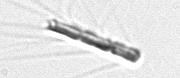
Label: Chaetoceros_subtilis